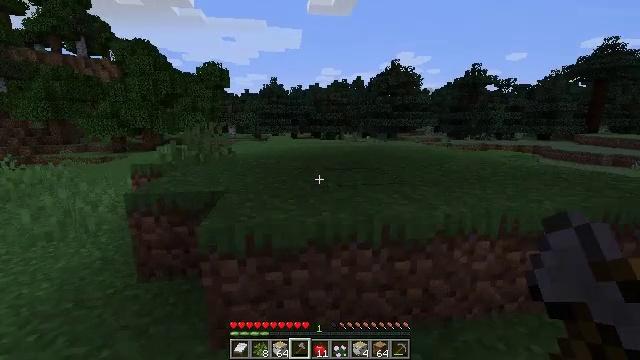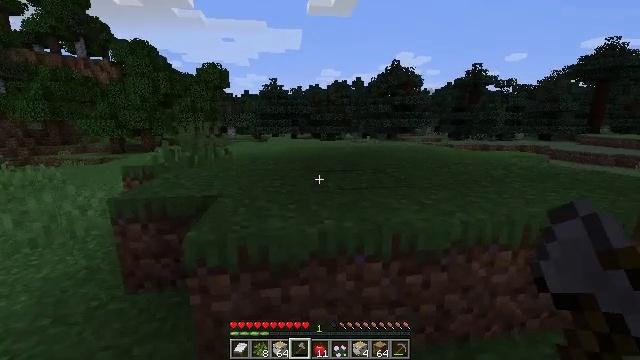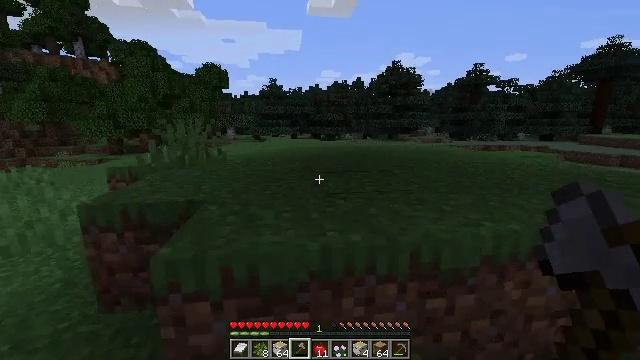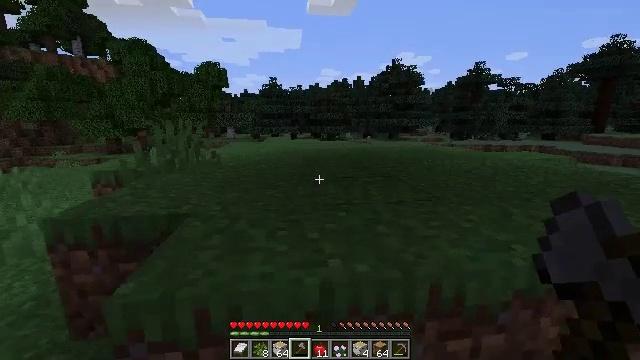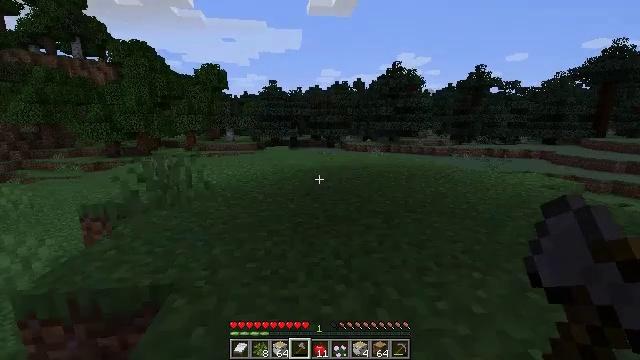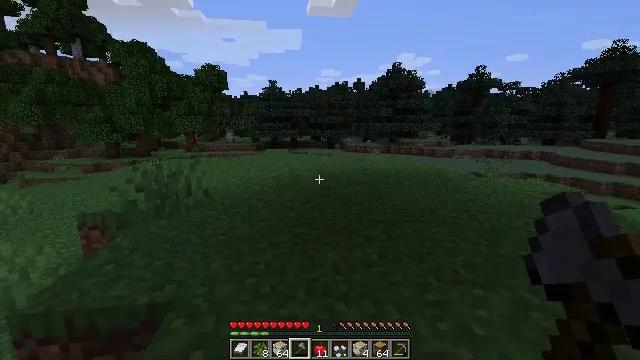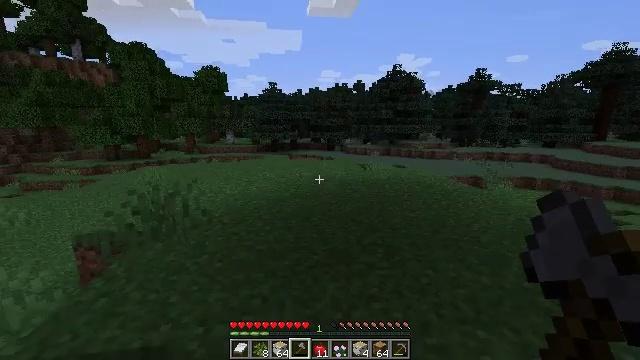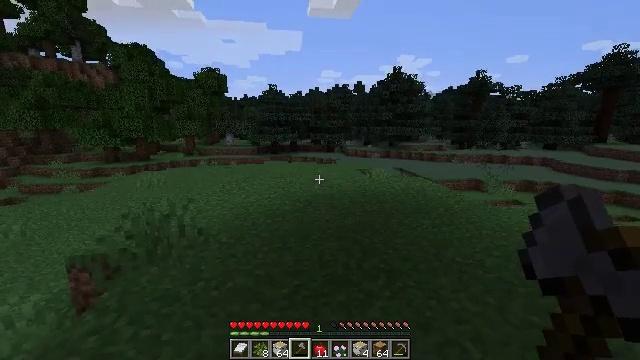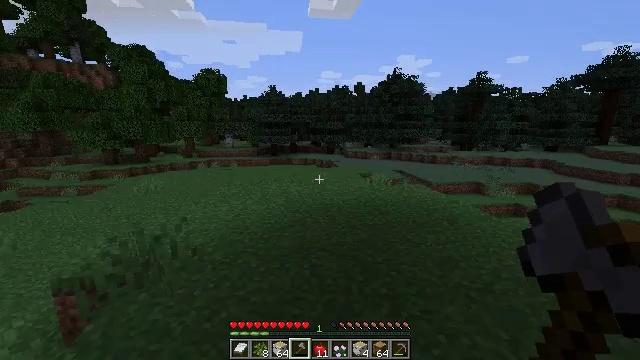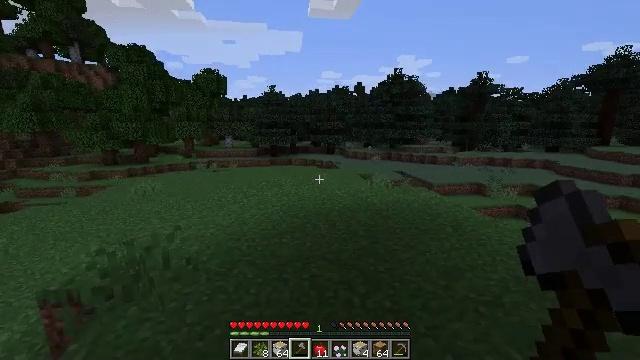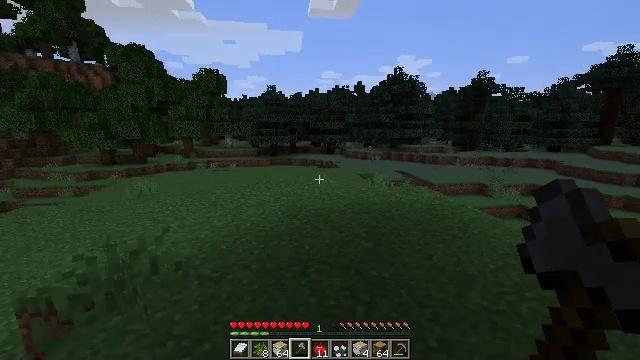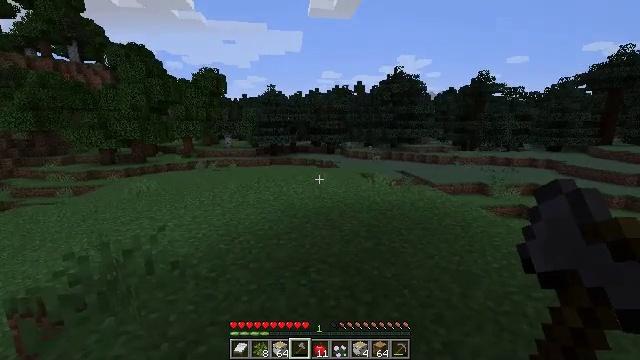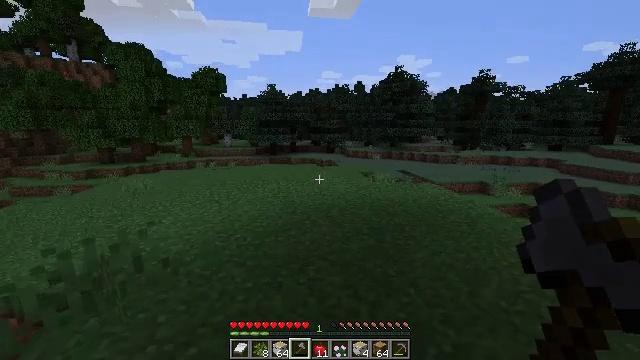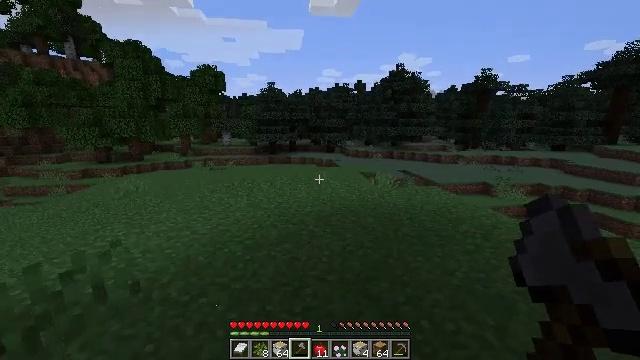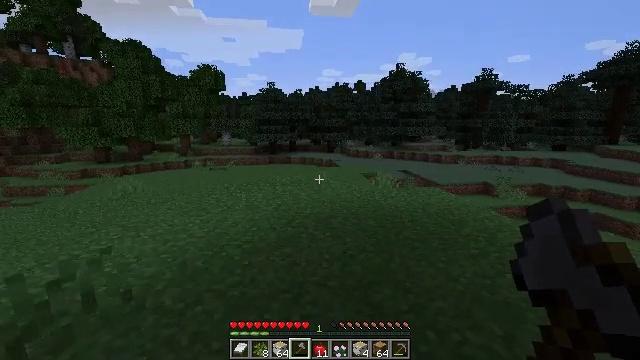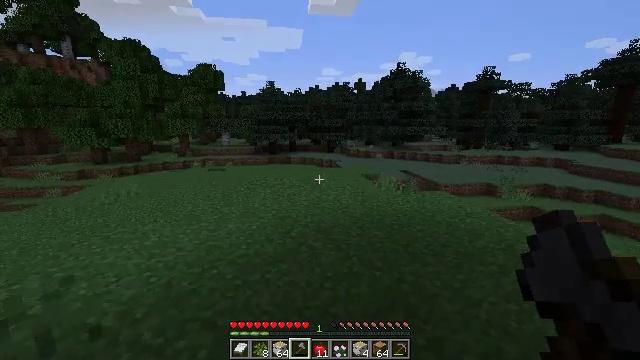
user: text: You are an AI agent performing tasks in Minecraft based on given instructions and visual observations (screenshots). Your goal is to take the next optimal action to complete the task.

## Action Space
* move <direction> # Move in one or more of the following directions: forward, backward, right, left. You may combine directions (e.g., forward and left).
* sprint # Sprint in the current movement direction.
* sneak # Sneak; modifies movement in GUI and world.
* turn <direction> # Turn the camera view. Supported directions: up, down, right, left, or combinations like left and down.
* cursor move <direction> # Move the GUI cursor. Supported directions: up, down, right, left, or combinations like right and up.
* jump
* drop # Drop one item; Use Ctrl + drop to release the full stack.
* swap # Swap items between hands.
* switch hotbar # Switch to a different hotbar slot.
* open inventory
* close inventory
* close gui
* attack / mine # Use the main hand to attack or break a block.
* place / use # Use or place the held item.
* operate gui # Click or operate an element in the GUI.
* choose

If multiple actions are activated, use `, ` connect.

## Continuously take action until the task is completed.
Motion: motion action
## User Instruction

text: Collect spruce leaves for landscaping.
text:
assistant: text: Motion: move forward
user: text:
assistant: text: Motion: move forward
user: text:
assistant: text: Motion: move forward
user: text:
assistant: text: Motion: move forward, jump
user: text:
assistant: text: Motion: move forward, jump
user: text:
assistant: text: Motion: move forward, jump
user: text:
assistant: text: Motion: move forward, jump
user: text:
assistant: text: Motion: move forward
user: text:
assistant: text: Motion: move forward
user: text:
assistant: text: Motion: move forward
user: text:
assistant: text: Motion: move forward
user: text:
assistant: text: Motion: move forward
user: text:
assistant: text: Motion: move forward
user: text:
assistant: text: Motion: move forward
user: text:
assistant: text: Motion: move forward
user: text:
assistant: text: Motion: move forward
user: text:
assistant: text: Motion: move forward
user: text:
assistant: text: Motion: move forward
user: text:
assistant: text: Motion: move forward
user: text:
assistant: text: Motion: move forward
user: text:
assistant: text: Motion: move forward, turn right
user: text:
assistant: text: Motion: move forward, turn right
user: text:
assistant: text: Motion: move forward, turn right
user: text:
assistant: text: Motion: move forward, turn right and down
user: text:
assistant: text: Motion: move forward, turn right and down
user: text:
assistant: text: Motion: move forward, turn right and down
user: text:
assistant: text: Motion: move forward, turn right and down
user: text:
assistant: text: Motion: move forward and move left, turn right
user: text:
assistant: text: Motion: move forward and move left
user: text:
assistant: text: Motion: move forward and move left